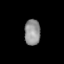
Tissue: lung
Cell type: Myeloid cells
Senescence score: 0.1758
Nuclear area (px): 402
Mean DAPI intensity: 145.356